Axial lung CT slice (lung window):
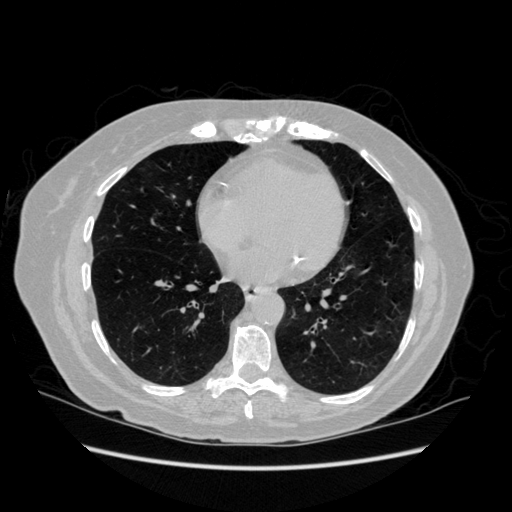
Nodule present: no